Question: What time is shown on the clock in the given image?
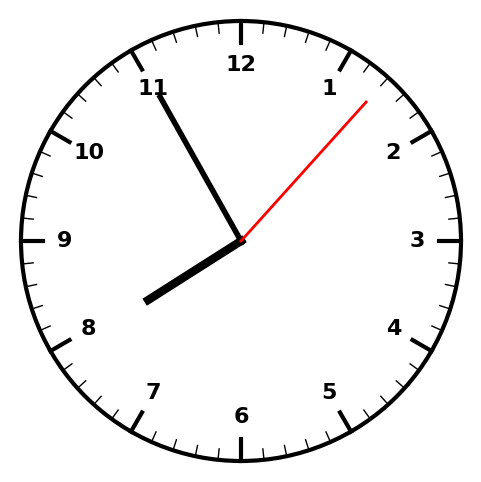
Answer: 07:55:07